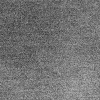
Atmospheric dust classification: dusty